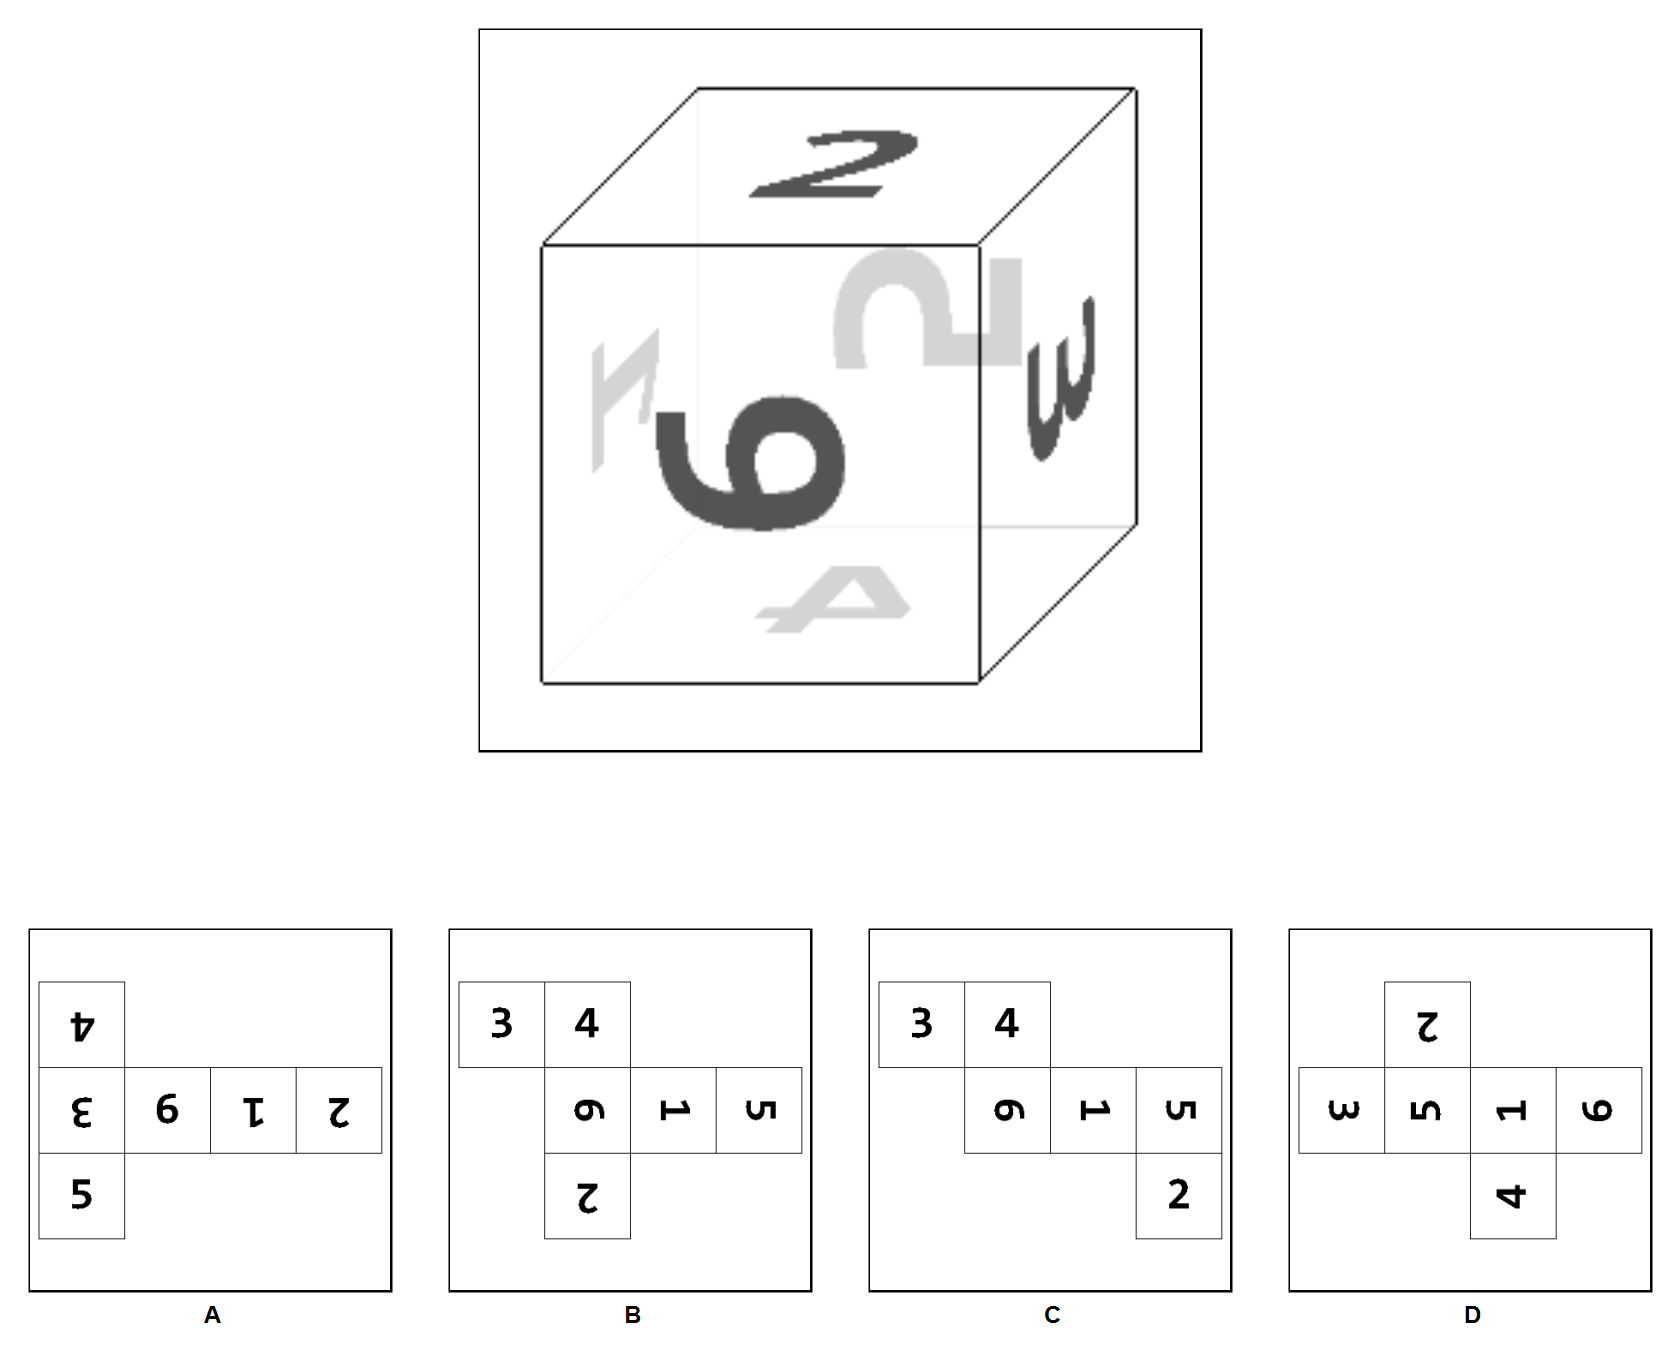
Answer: A